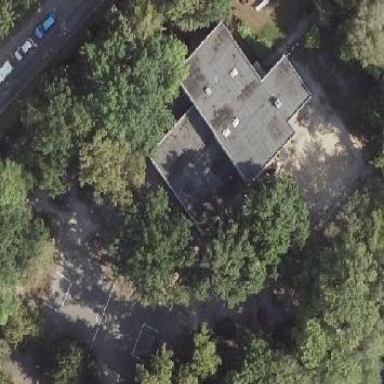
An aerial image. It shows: Kindergarten.